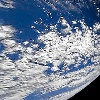
Label: cloud